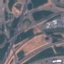
Land use / land cover: Highway